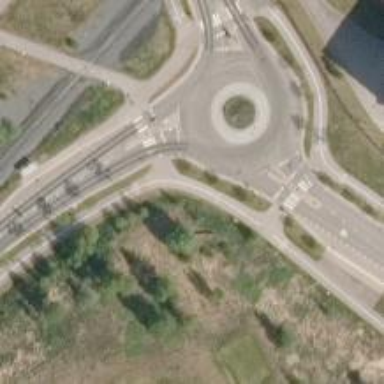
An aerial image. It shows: Crossing where asphalt footway intersects with cycleway.